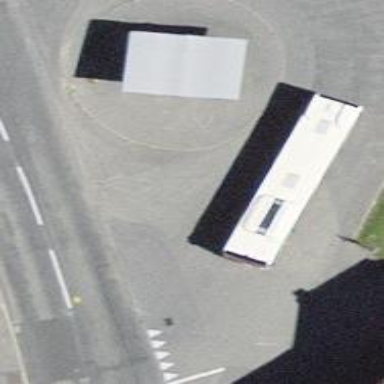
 serving as platform for public transportation."